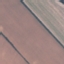
Label: AnnualCrop